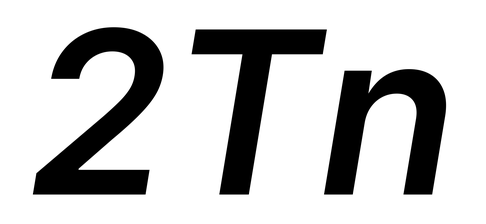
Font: Inter-Italic_SemiBold_Italic